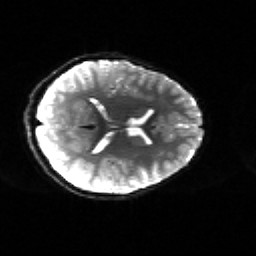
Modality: sbref
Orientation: axial
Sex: female
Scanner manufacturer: siemens
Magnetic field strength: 3 T
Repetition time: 5 s
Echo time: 0.071 s